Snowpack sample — Snodgrass Mountain, Crested Butte, Colorado (2/4/25, 12:06 PM MST)
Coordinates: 38.923, -106.968
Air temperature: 35 °F
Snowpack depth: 80 cm
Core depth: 60 cm
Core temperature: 32 °F
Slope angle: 14°, slope face: 78°
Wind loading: low
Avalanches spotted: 0
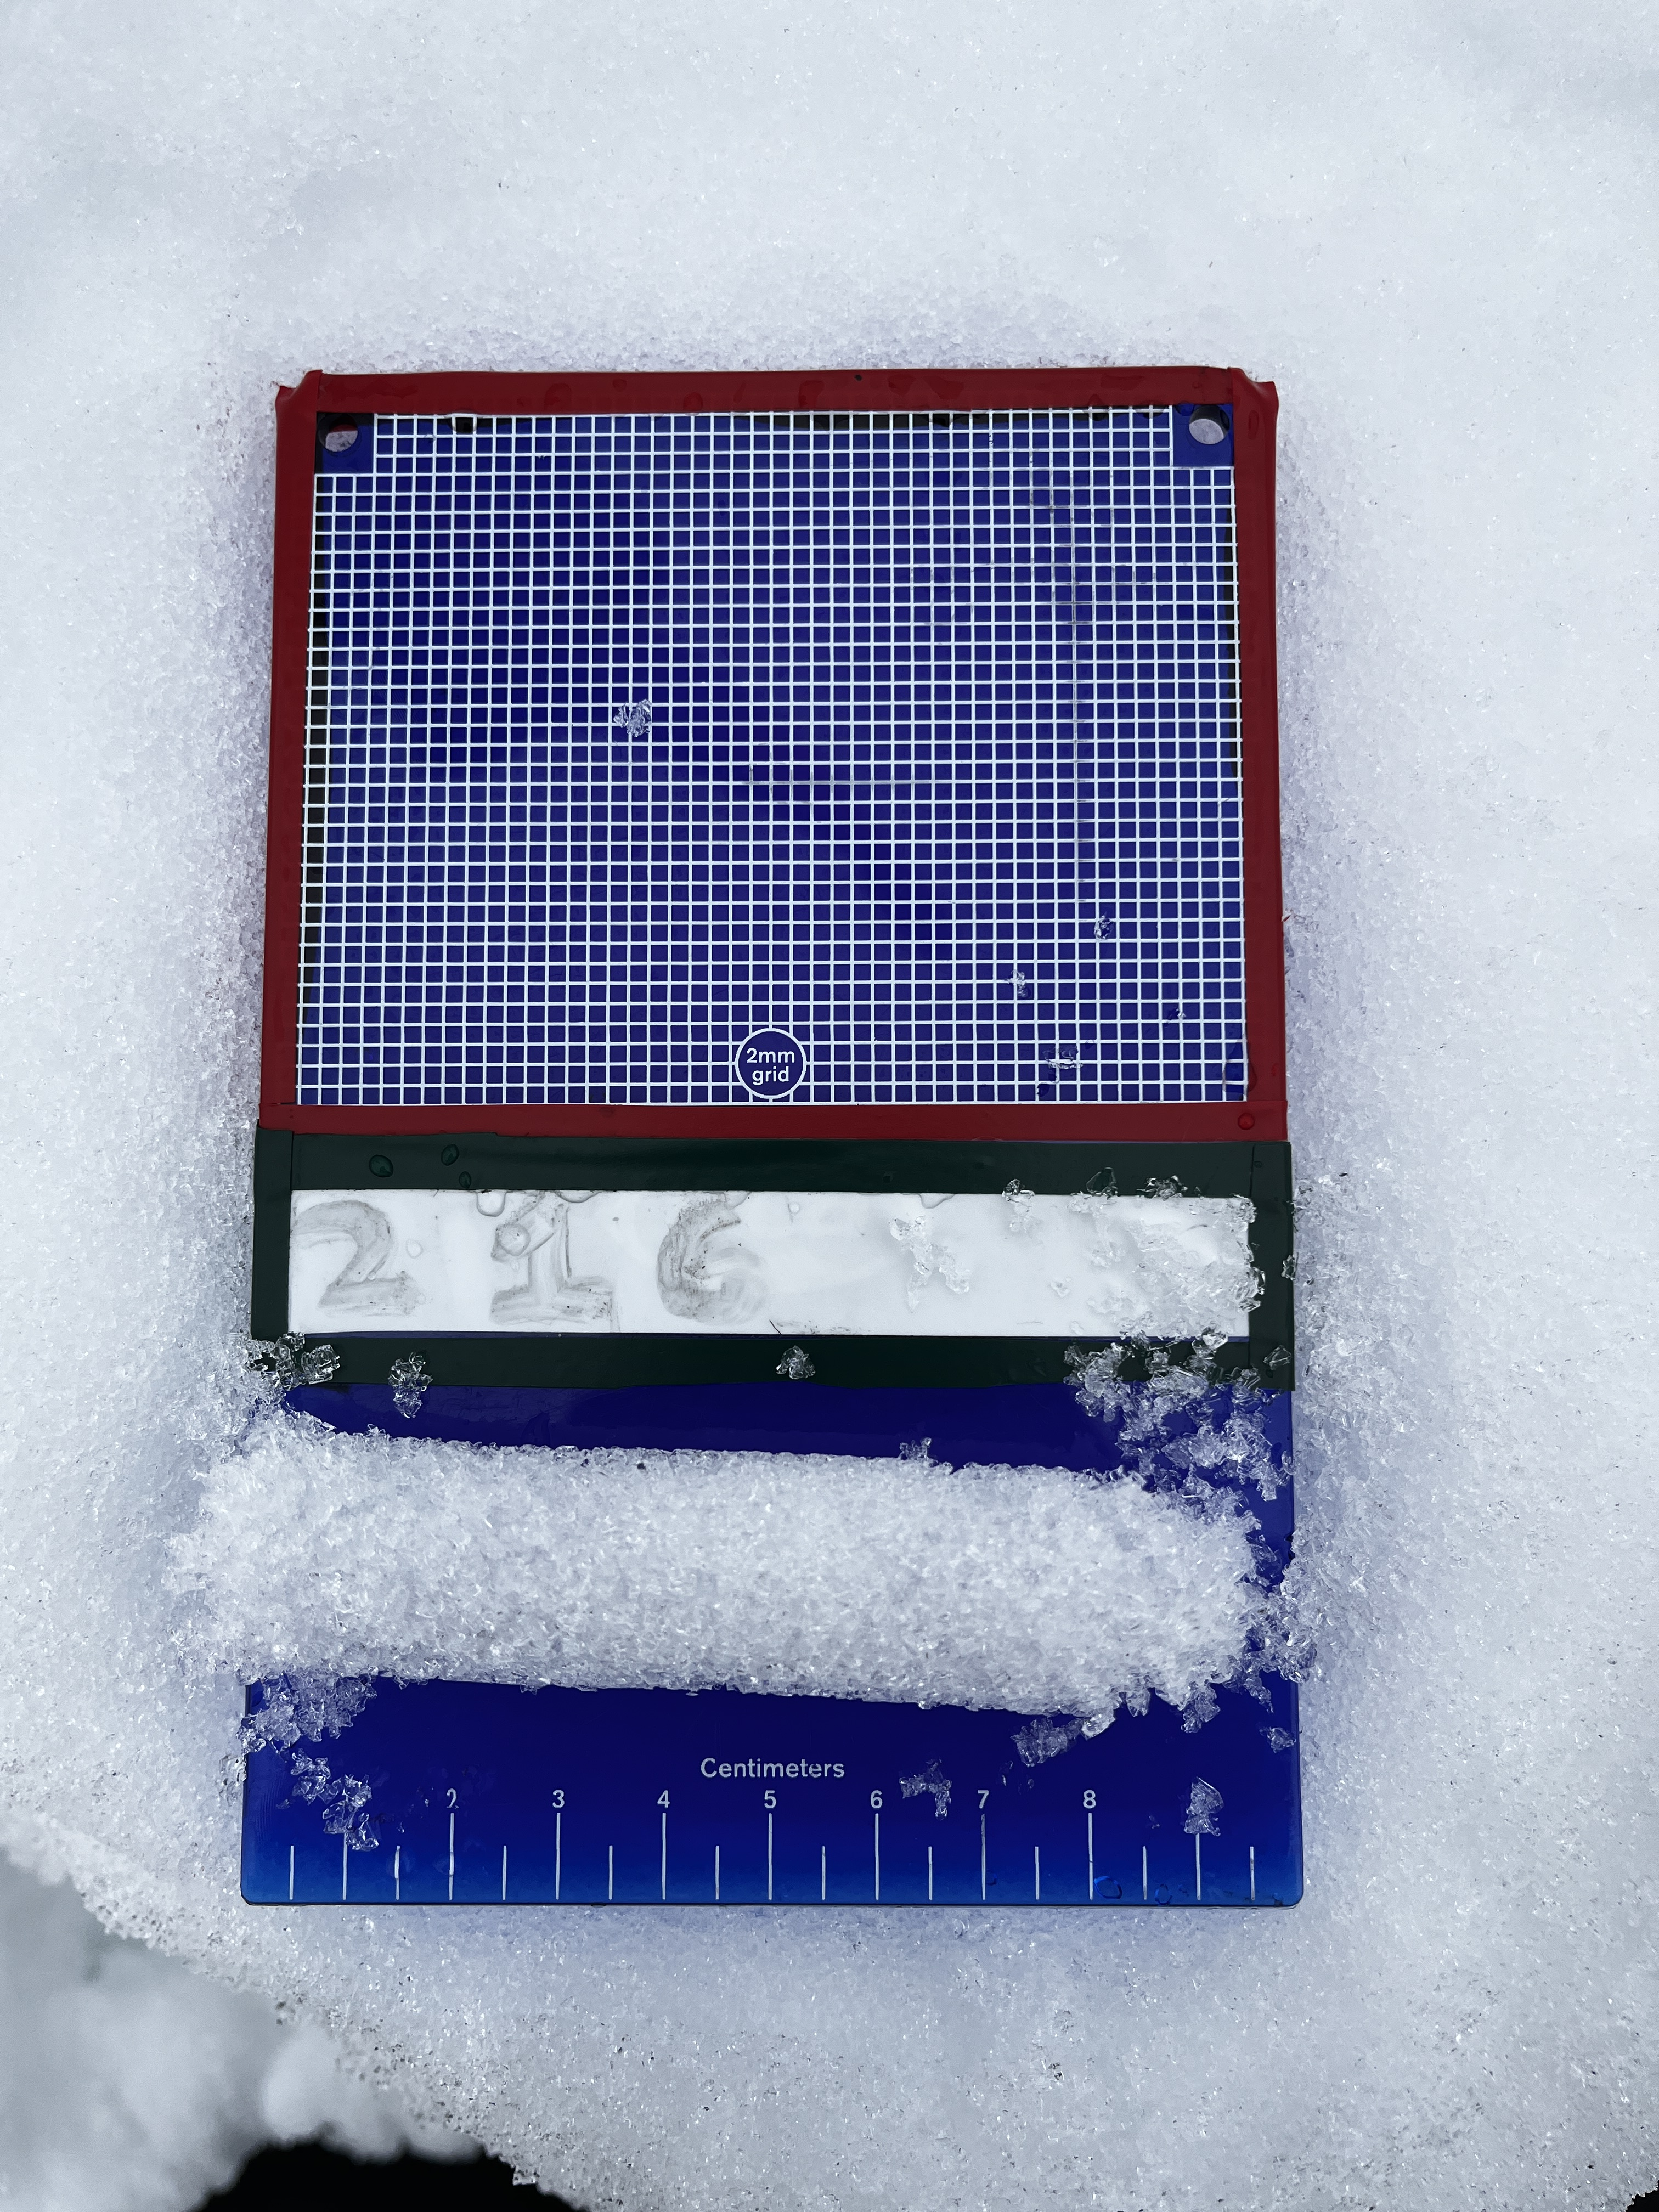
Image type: crystal_card
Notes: No avalanches nearby, unusually warm weather for the last month reported by residents, Collected 25 yards from treeline